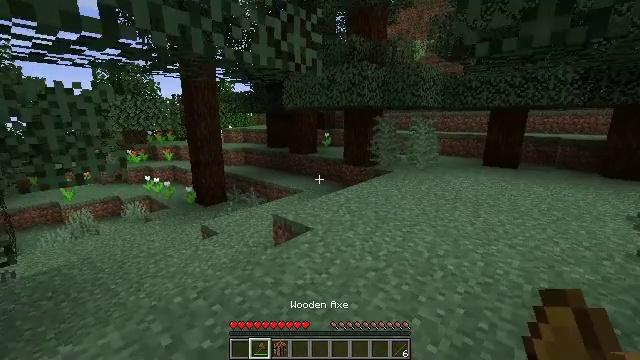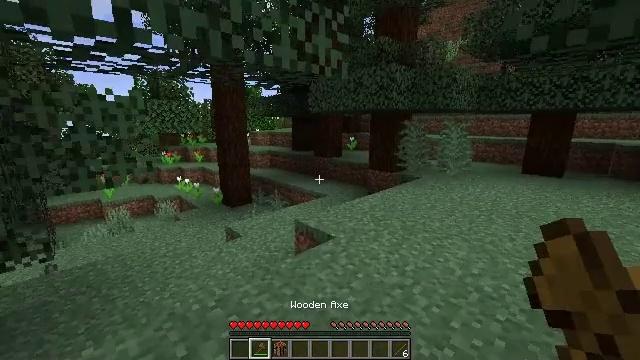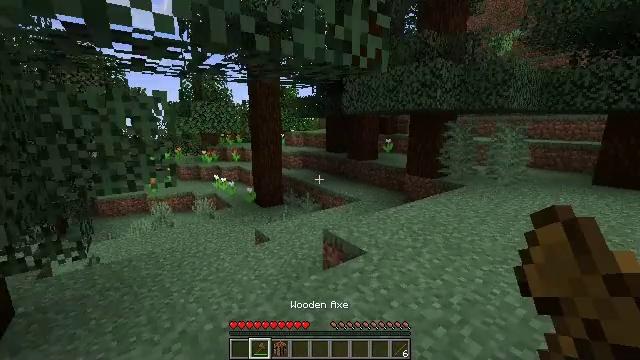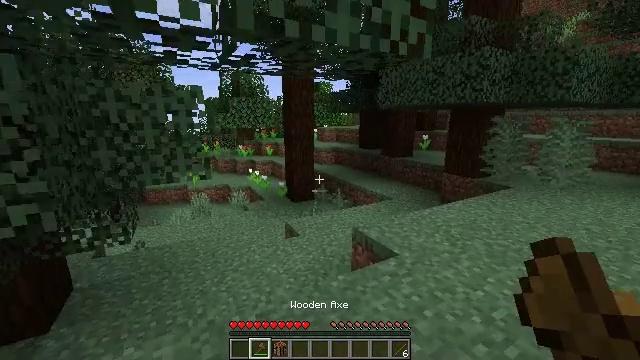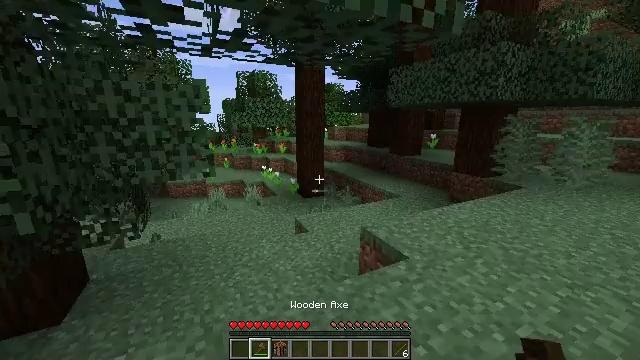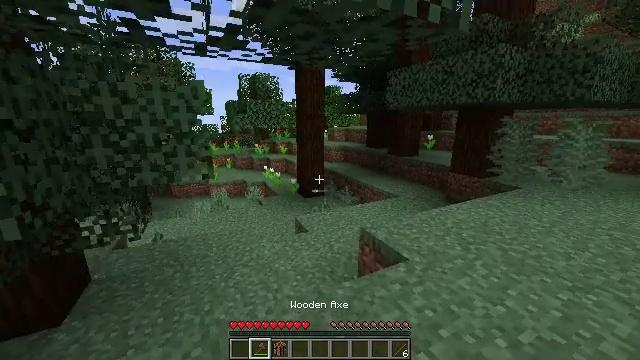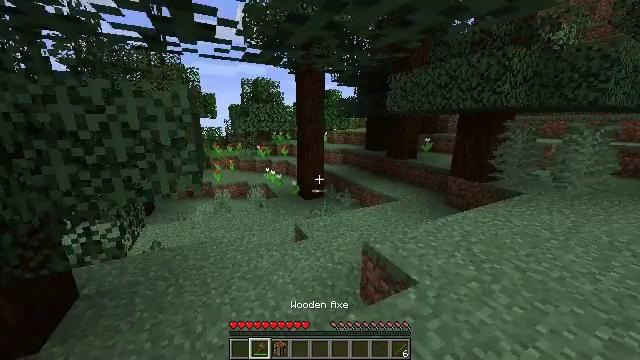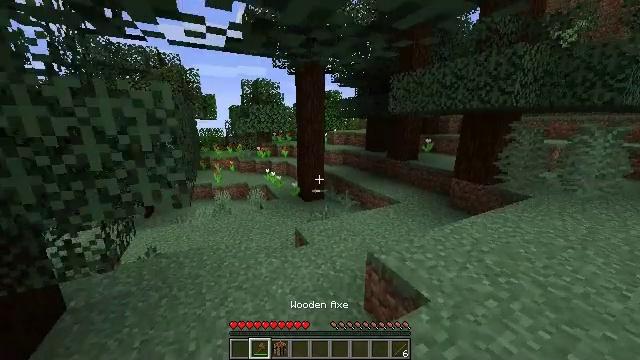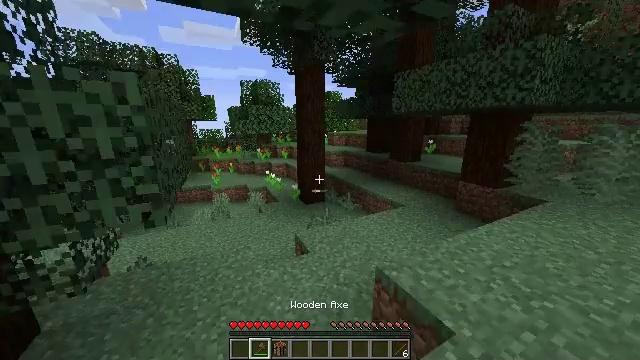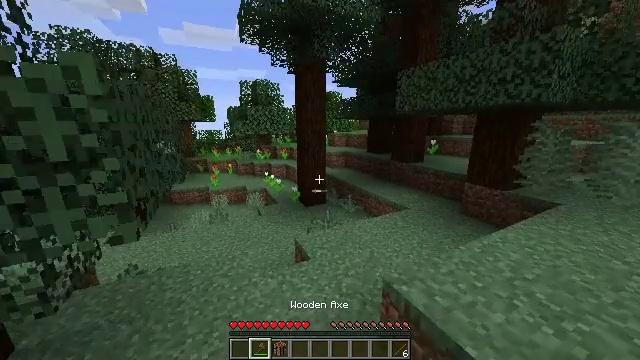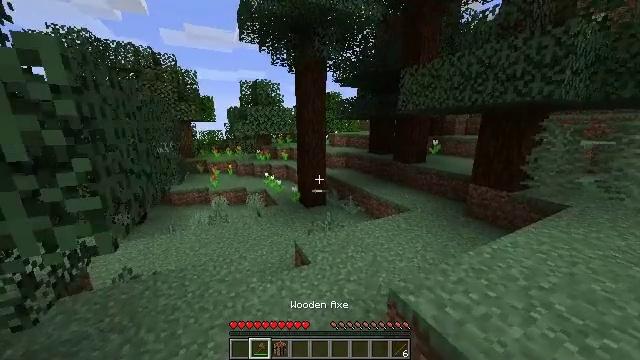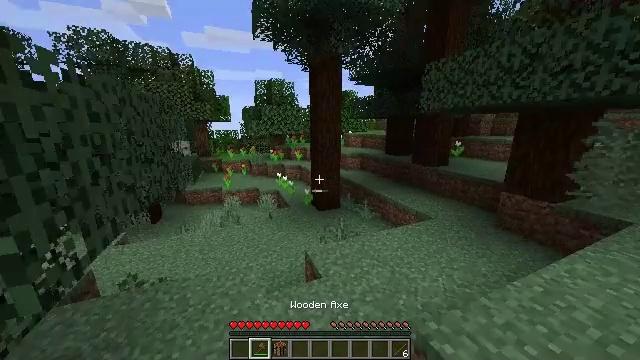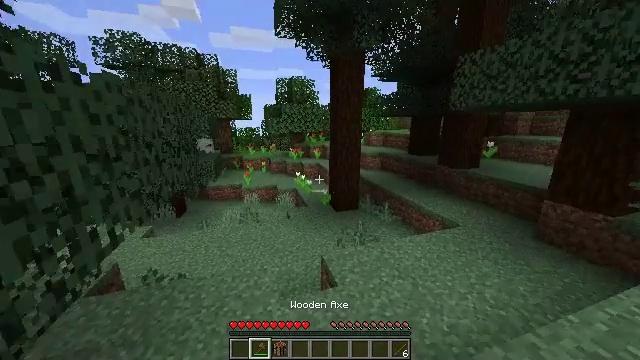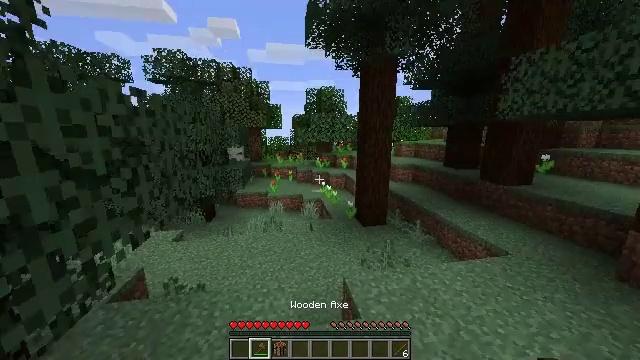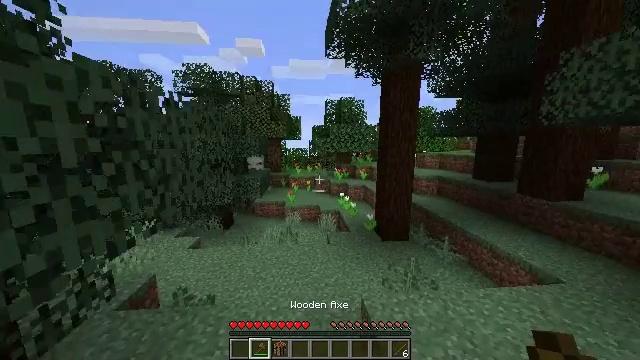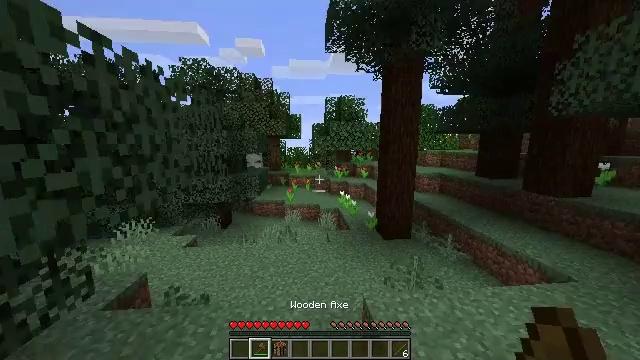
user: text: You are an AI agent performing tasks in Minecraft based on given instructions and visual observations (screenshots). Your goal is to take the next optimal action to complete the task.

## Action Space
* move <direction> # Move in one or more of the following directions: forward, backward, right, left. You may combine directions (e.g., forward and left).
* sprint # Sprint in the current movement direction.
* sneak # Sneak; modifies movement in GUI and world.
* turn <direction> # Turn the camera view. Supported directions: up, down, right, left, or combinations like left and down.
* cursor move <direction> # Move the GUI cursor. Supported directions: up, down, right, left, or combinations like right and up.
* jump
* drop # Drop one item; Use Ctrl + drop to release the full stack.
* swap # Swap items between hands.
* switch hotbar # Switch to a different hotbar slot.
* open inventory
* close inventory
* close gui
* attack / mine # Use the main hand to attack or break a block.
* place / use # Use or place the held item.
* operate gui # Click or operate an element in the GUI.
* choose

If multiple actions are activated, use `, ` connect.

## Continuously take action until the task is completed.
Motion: motion action
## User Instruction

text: Combat the sheep.
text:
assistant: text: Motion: move forward, turn left
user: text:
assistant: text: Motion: move forward, turn left
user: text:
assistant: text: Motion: move forward, sprint, turn left and down
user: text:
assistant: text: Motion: move forward, sprint, turn left and down
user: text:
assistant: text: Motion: move forward, sprint
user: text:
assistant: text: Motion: move forward, sprint
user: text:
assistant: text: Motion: move forward, sprint
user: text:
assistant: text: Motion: move forward, sprint
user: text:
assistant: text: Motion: move forward, sprint
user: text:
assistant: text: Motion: move forward, sprint
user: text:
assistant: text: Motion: move forward, sprint, turn left
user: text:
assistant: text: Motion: move forward, sprint, turn left
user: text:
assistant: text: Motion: move forward, sprint, turn left and up
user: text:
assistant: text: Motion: move forward, sprint, turn left and up
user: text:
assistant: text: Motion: move forward, sprint
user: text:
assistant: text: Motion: move forward, sprint
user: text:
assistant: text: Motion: move forward, sprint
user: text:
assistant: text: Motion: move forward, sprint
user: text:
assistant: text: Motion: move forward, sprint
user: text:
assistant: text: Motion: move forward, sprint
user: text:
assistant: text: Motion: move forward, sprint
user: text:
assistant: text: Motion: move forward, sprint
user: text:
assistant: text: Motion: move forward, sprint
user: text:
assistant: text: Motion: move forward, sprint
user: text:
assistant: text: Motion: move forward, sprint
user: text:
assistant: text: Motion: move forward, sprint
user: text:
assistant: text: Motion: move forward, sprint
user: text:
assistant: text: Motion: move forward
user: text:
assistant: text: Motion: move forward
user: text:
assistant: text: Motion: move forward